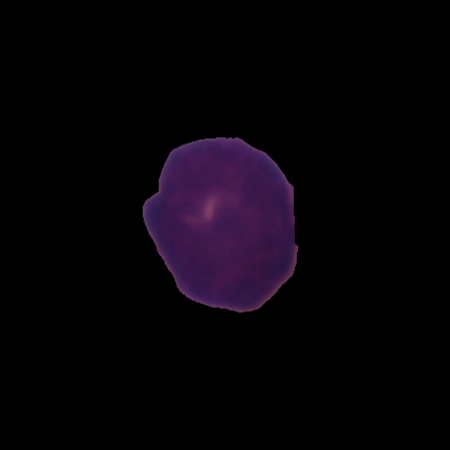
Label: healthy